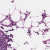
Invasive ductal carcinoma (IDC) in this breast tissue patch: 0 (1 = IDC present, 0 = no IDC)